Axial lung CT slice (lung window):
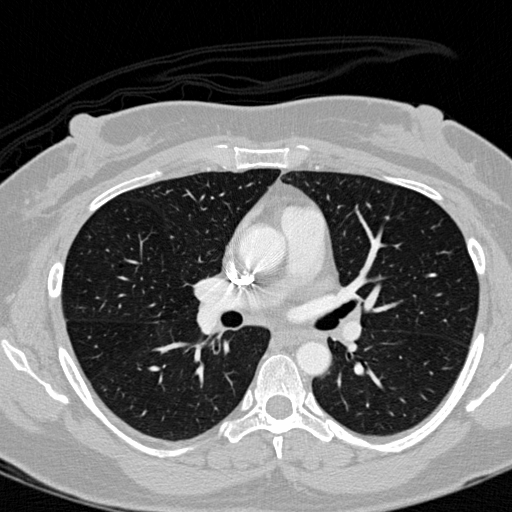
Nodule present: no